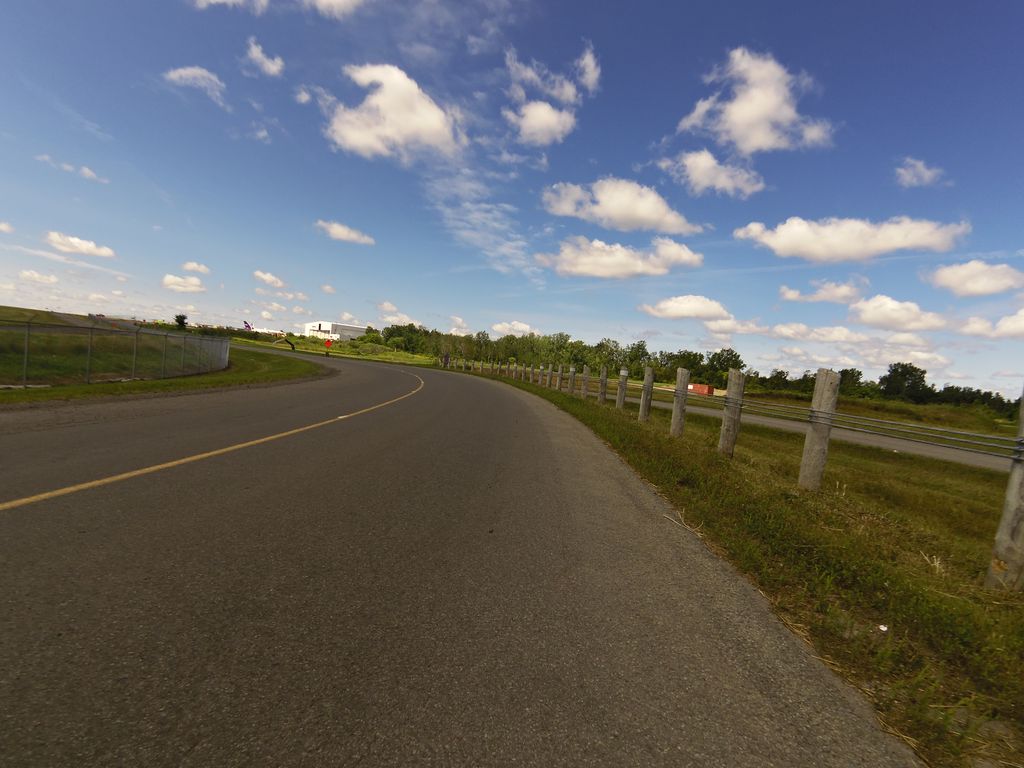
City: ottawa-gatineau